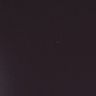
Metastatic tissue present: no